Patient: sex M, age 78
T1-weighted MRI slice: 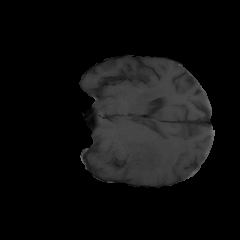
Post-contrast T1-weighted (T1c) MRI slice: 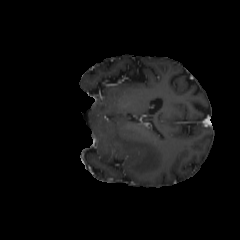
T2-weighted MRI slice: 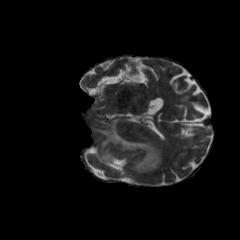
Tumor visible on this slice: yes
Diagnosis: Glioblastoma, IDH-wildtype
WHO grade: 4